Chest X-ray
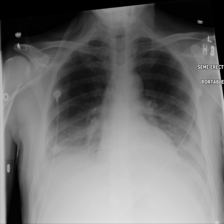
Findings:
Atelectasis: positive
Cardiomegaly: negative
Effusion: positive
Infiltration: positive
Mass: negative
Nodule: negative
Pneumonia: negative
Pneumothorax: negative
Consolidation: negative
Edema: negative
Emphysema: negative
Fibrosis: negative
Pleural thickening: negative
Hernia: negative